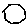
Label: hexagon